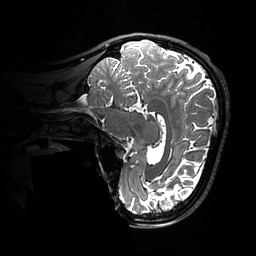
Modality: T2w
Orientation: sagittal
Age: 24
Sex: female
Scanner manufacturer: ge
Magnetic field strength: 3 T
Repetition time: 3.202 s
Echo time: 0.06199 s